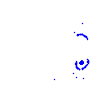
Particle: kaon